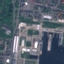
Label: Industrial